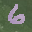
Label: 6